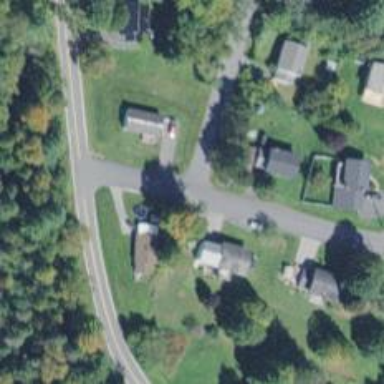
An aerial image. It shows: Asphalt road in residential area.